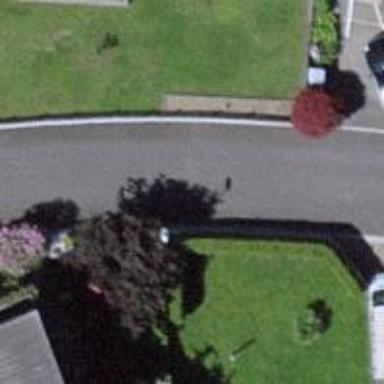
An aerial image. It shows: Hedge barrier.